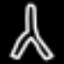
Label: The Eiffel Tower